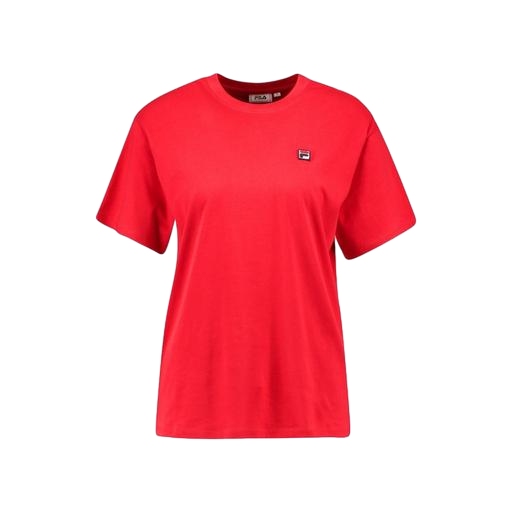
red boxy tee, women's big red heart t-shirt, red boxy longline tee, white background